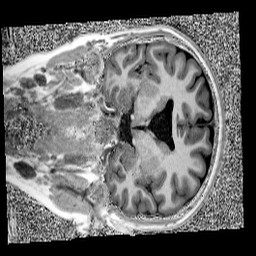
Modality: UNIT1
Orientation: coronal
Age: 11
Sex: female
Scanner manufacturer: siemens
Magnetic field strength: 3 T
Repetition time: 4 s
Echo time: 0.00303 s